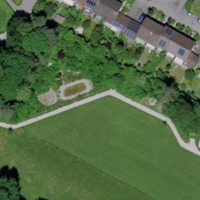
EUNIS habitat code: 25
Species observed at this site:
Physella acuta